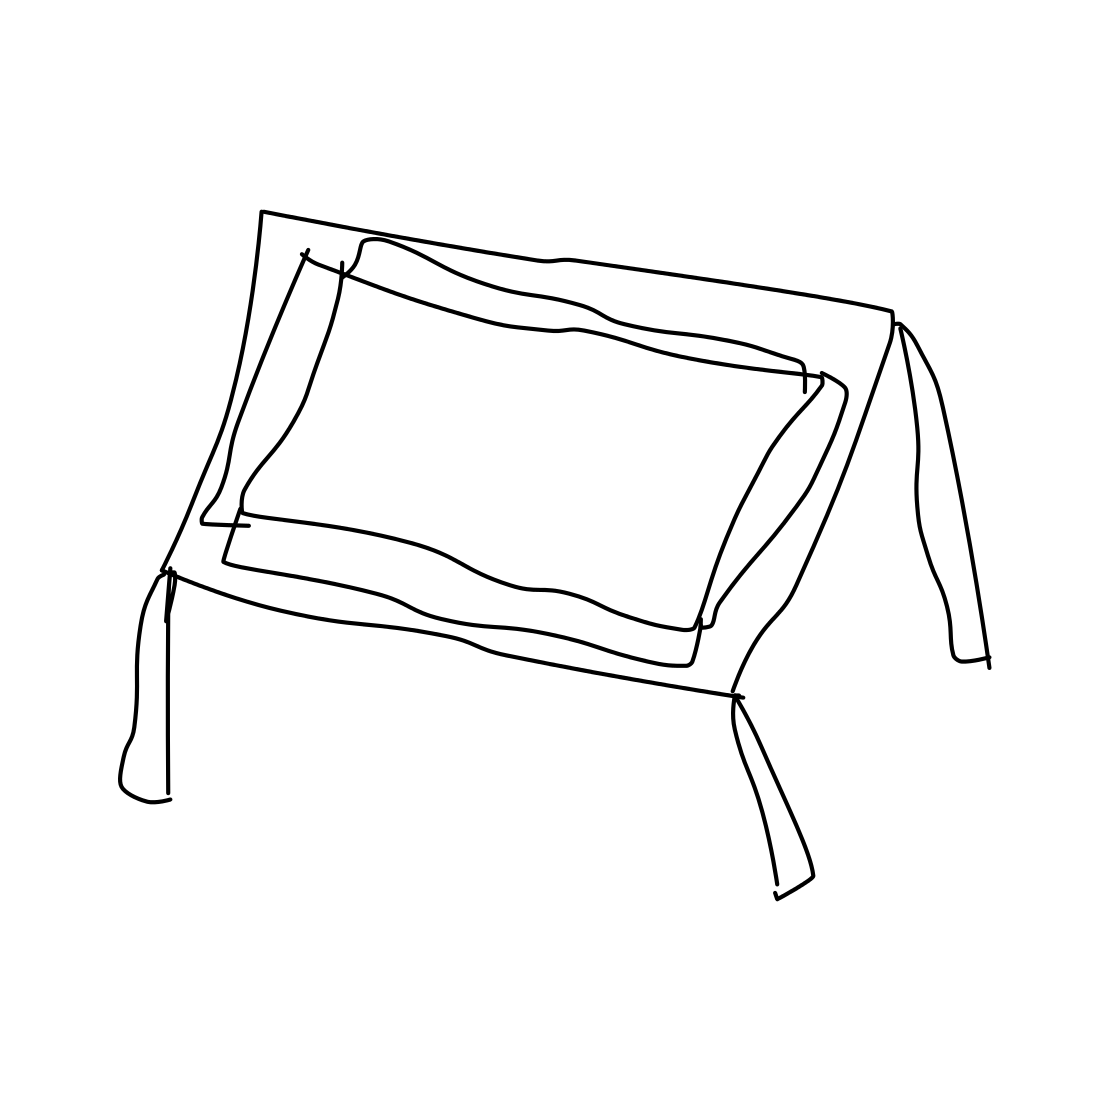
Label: table